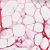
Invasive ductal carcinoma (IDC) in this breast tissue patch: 0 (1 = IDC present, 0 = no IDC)